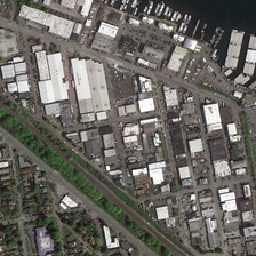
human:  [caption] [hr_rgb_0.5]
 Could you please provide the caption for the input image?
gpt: White is the color of the factory roof.

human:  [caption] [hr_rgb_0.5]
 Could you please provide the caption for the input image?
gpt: The boat stopped several stops along the river.

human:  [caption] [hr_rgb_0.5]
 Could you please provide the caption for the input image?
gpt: Along the river, the boat stopped a few stops.

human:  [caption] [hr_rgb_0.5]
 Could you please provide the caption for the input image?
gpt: White is the color of the roof of the factory.

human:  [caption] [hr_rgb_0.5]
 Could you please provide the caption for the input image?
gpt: Several stops along the river boat.